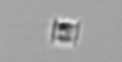
Label: Bacillariophyceae_morphotype1